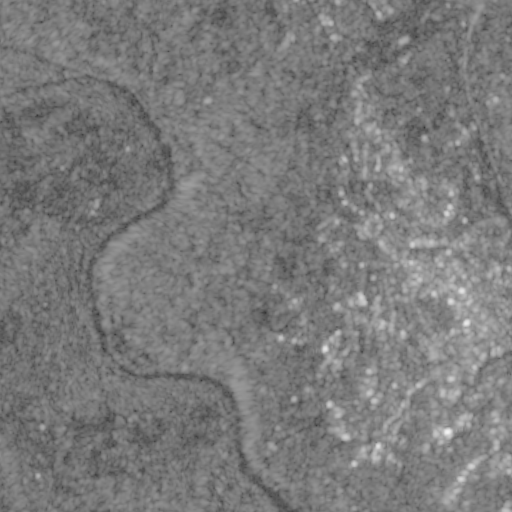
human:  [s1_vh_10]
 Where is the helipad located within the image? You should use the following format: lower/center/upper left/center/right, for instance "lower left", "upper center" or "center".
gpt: The helipad is located in the upper right of the image.
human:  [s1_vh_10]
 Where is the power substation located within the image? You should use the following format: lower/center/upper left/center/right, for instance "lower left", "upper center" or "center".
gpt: The power substation is located in the center right of the image.
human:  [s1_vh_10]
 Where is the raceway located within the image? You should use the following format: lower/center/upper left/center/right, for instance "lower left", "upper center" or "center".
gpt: The raceway is located in the upper right of the image.
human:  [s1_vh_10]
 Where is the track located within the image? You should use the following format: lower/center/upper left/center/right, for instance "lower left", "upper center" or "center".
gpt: The track is located in the upper right of the image.
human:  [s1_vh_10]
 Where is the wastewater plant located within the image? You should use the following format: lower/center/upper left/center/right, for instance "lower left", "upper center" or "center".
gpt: The wastewater plant is located in the center of the image.
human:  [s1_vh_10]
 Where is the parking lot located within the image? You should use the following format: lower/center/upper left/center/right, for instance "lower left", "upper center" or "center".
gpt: There is no parking lot in the image.

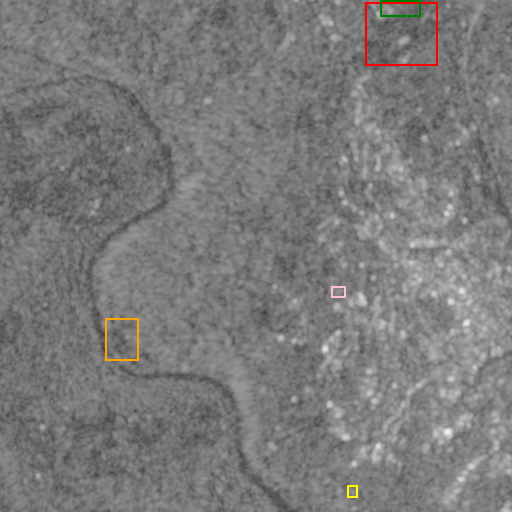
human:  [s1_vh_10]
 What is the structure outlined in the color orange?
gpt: The structure outlined in orange is a crop field.
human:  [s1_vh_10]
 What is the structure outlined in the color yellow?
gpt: The structure outlined in yellow is a gas station.
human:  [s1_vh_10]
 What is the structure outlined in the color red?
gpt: The structure outlined in red is a park.
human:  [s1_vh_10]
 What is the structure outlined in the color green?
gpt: The structure outlined in green is a parking lot.
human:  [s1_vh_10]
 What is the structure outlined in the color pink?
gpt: The structure outlined in pink is a power substation.
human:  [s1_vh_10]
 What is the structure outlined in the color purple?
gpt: There is no purple outline.